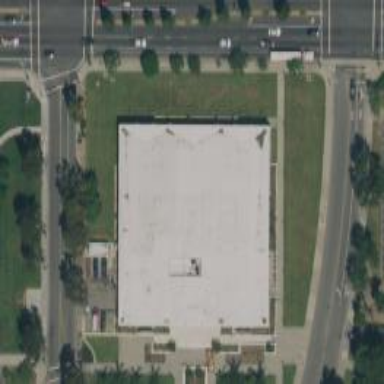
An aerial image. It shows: Library building.